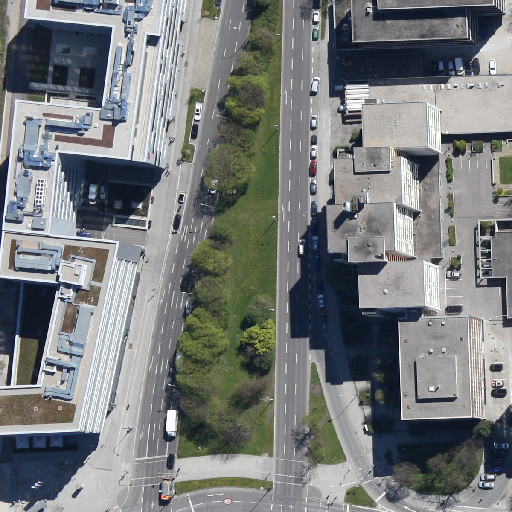
Referring expression: light-duty vehicle in the parking area